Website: lowes
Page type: order-tracking
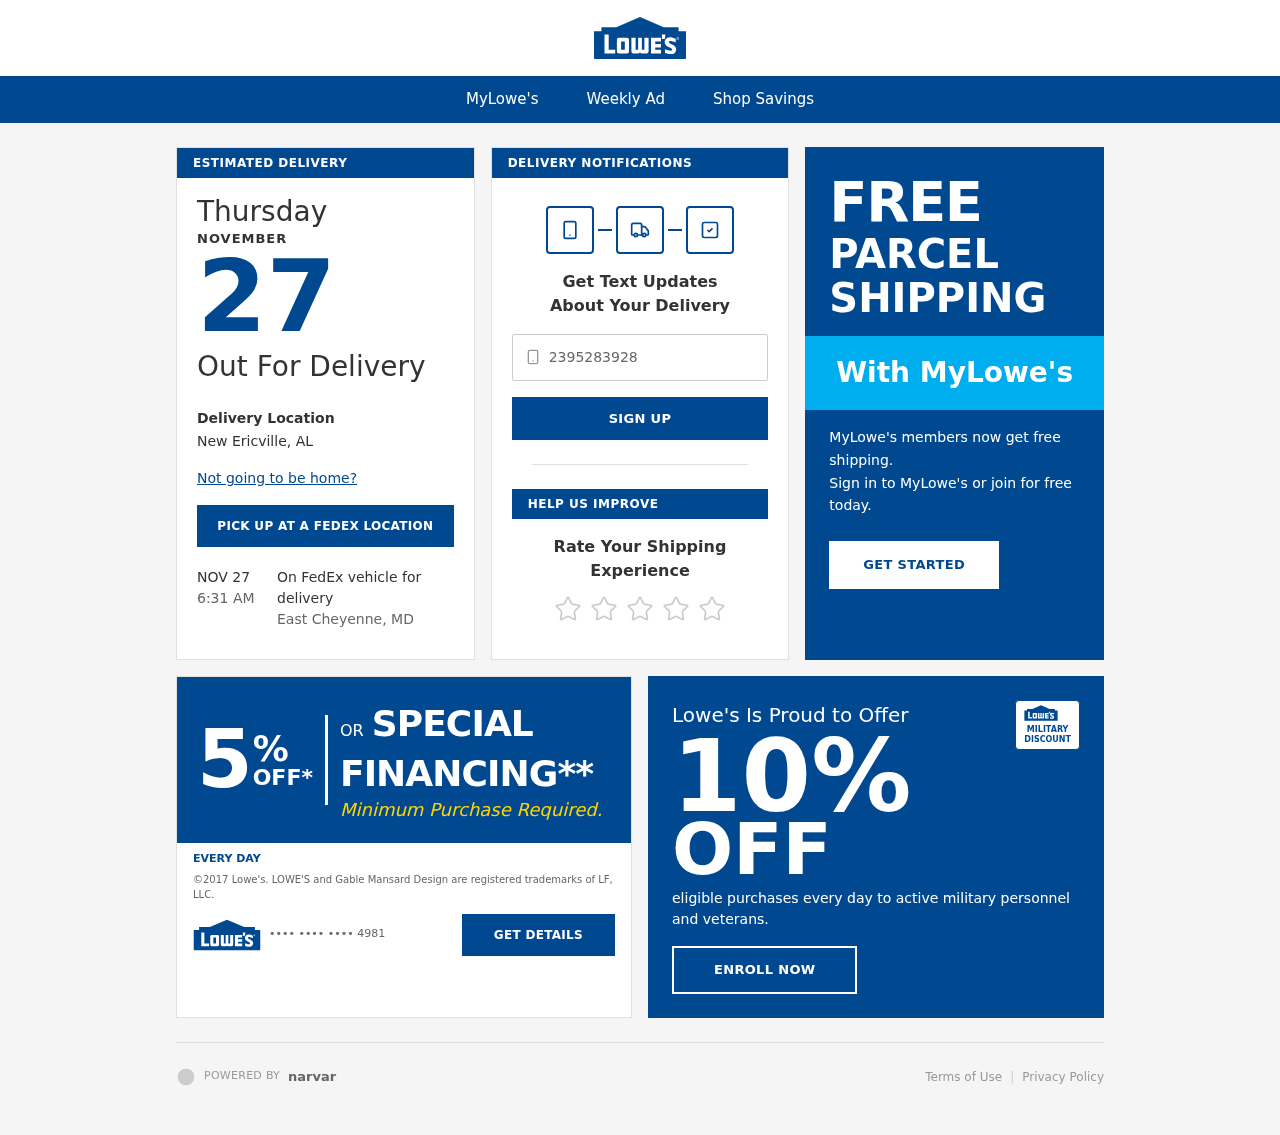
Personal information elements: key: PII_CARD_LAST4
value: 4981
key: PII_PHONE
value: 2395283928
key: PII_CITY_STATE
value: New Ericville, AL
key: PII_CITY_STATE2
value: East Cheyenne, MD
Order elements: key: ORDER_DELIVERY_DATE
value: NOV 27
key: ORDER_DELIVERY_DATE
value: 6:31 AM
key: ORDER_DELIVERY_DATE
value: NOVEMBER
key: ORDER_DELIVERY_DATE
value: Thursday
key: ORDER_DELIVERY_DATE
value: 27